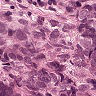
Metastatic tissue present: yes